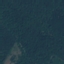
Land use / land cover: Forest